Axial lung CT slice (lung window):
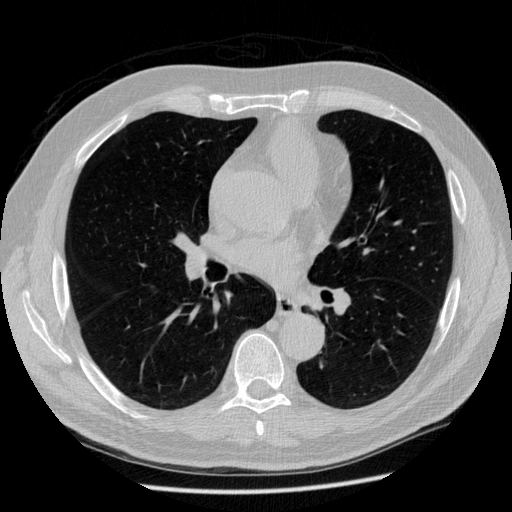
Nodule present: no